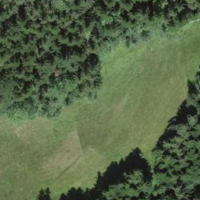
EUNIS habitat code: 44
Species observed at this site:
Calluna vulgaris
Vaccinium uliginosum
Molinia caerulea